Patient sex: M
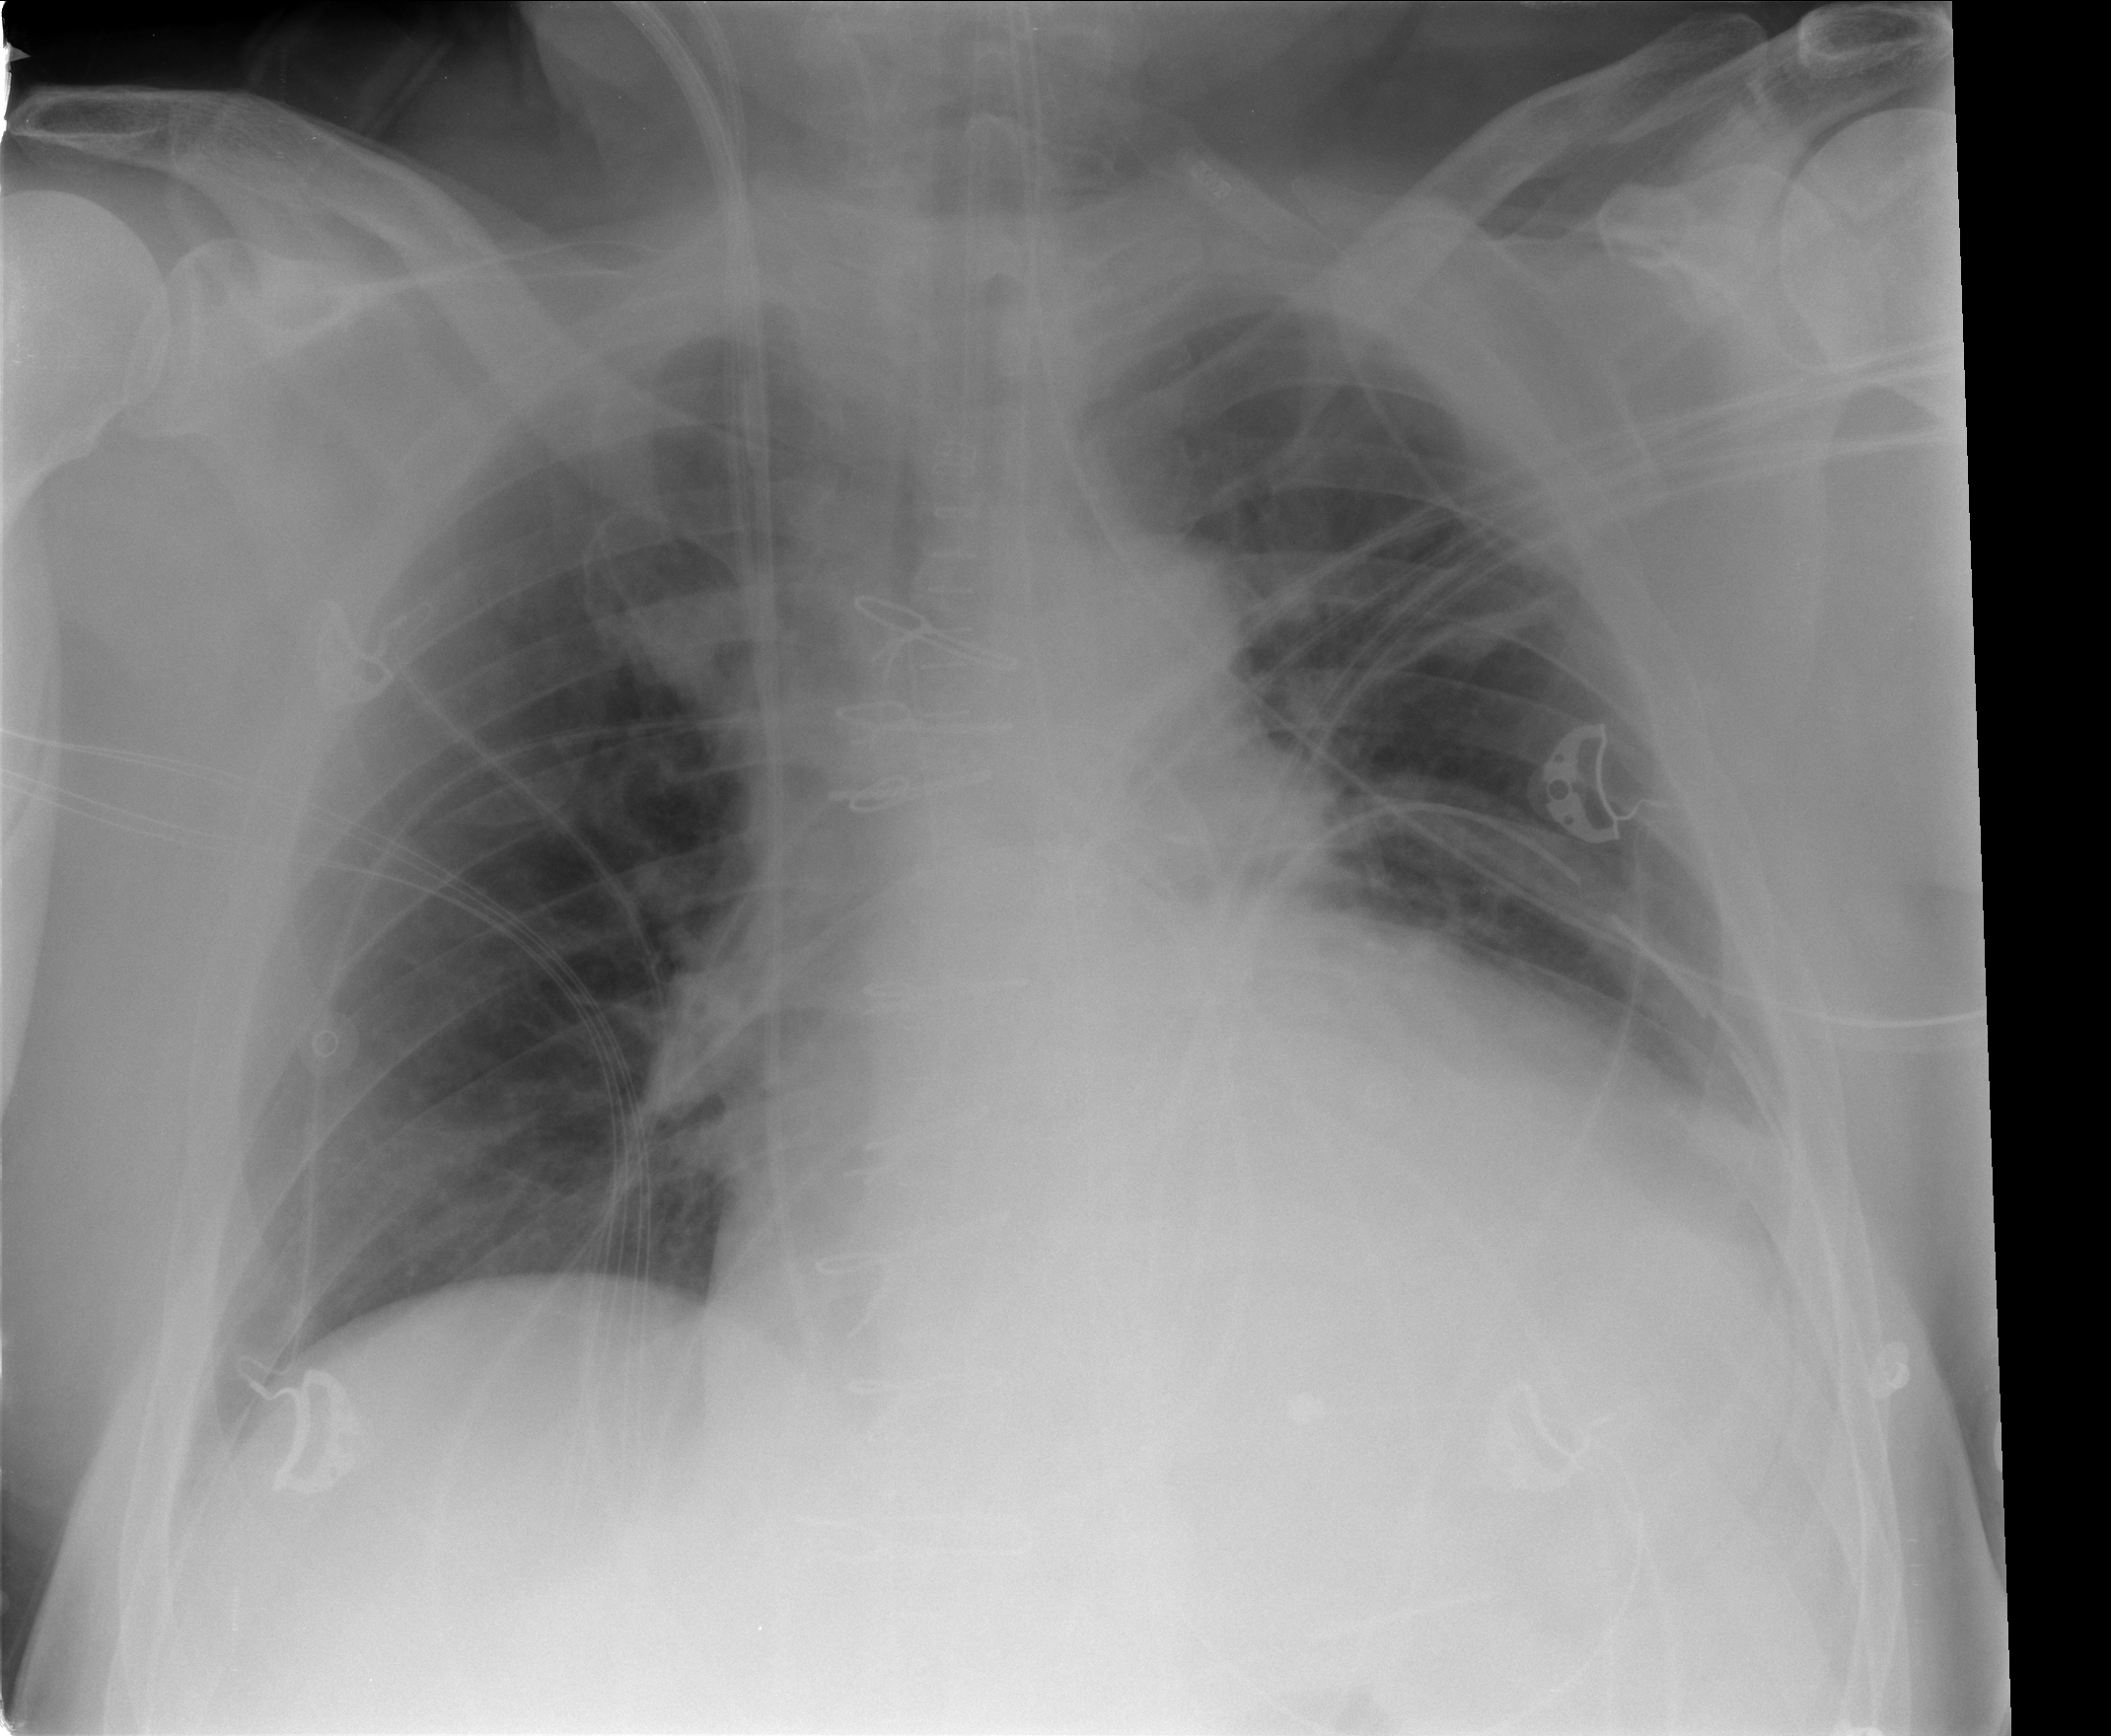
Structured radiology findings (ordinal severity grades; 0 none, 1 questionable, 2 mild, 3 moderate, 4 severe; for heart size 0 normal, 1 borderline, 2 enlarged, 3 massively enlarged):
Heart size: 2
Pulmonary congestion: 1
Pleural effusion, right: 0
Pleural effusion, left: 0
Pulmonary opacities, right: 0
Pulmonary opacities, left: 0
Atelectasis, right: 0
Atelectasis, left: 2